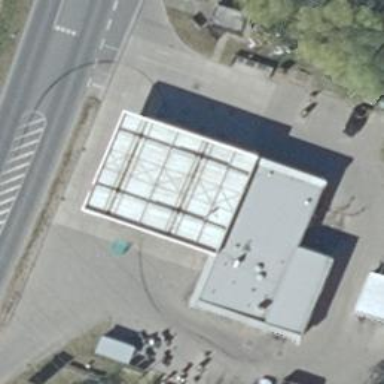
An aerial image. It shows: Fuel station providing compressed natural gas (CNG).